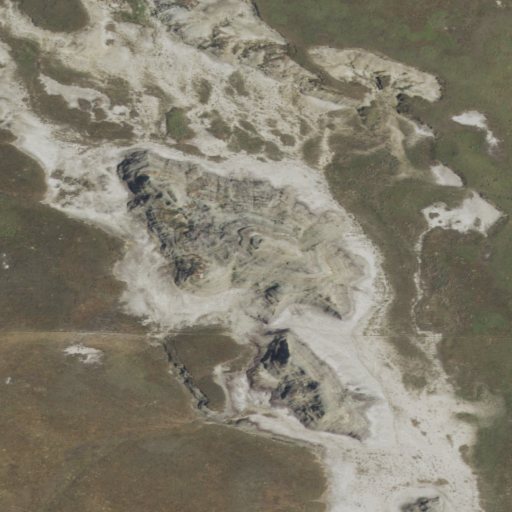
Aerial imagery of mountain in South Dakota named Brush Creek Butte containing grassland, shrub, and barren land